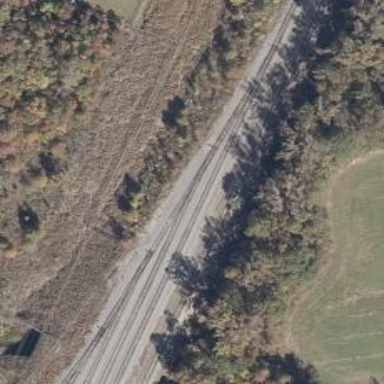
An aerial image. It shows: Rail spur service.